Question: I have a situation where the grid can't have an outside left and right padding.
How to set padding-left:0; for first column in line and set padding-right:0. This should also when screen changes... Or make similar result.
'''
<div class="row line">
<div class="large-2 medium-3 small-4 columns"></div>
<div class="large-2 medium-3 small-4 columns"></div>
<div class="large-2 medium-3 small-4 columns"></div>
<div class="large-2 medium-3 small-4 columns"></div>
</div>
'''
1. line for large screen
2. line for medium screen
3. line for small screen
Yellow space should be with no padding, white spaces has default foundation padding.

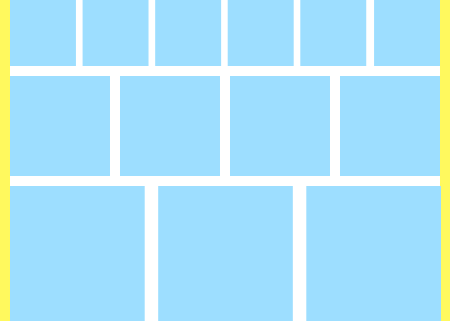
Answer: One way to achieve this would be to target the first and last columns.
'''
.row.line > .columns:first-child {
padding-left: 0;
}
.row.line > .columns:last-child {
padding-right: 0;
}
'''
Another option would be to create a class to apply to the first and last columns.
'''
<div class="row line">
<div class="large-2 medium-3 small-2 columns column-first"></div>
<div class="large-2 medium-3 small-2 columns"></div>
<div class="large-2 medium-3 small-2 columns"></div>
<div class="large-2 medium-3 small-2 columns column-last"></div>
</div>
.column-first {
padding-left: 0;
}
.column-last {
padding-right: 0;
}
'''